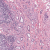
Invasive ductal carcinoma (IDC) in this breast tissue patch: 1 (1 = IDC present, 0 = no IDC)